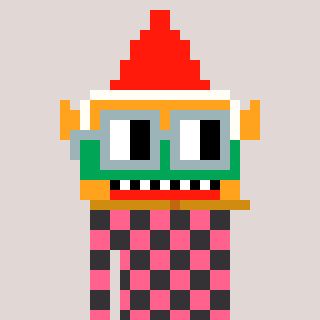
a pixel art character with square dark gray glasses, a gnome-shaped head and a grayscale-colored body on a warm background